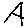
Label: line